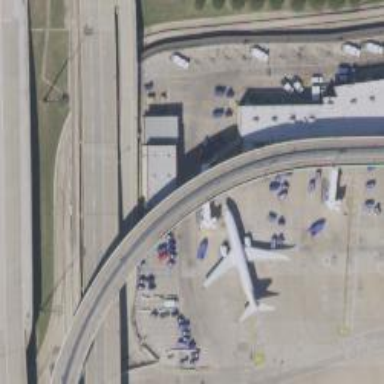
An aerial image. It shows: Airport gate.